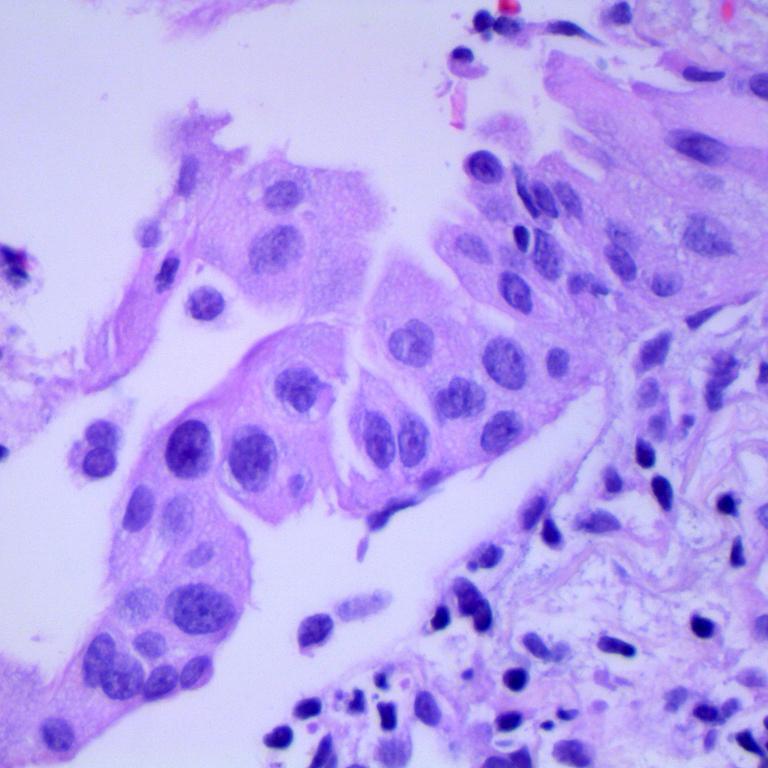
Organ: lung
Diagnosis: adenocarcinomas